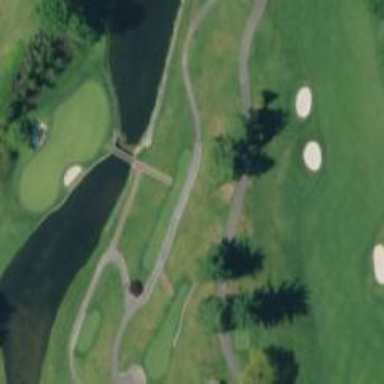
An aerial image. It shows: Path for both road and golf.